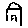
Label: house